Question: i'm working in Interface Builder right now but my UIlabel not stand on the right position.
The label is moving.
Does anyone know what the problem is?
Interface :

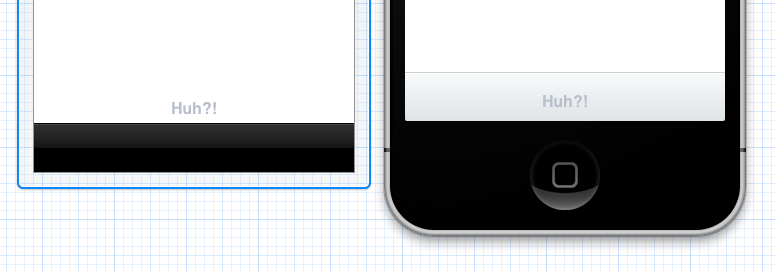
Answer: It looks like it getting moved because the view is getting resized. In IB, you're designing it with a bottom bar, but there is no bottom bar in your app. This causes the view to be resized to fit, potentially moving around your other UI elements.